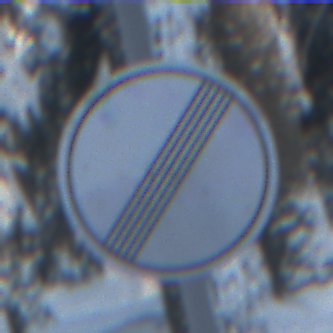
Verkehrszeichen: EndeSaemtlicherBegrenzungen
Umgebung: Outdoor, Nature
Tageszeit: MorningAfternoon
Wetter: Clear
Licht: Natural
Jahreszeit: Winter
Kontrast: LowContrast